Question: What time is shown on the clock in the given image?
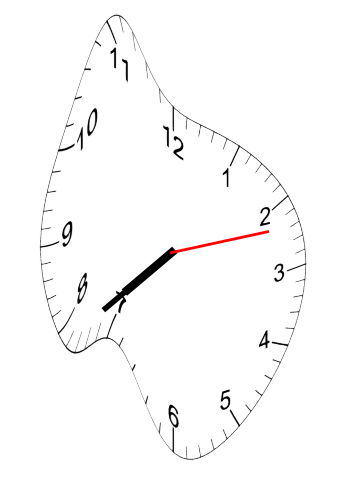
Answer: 07:38:12